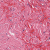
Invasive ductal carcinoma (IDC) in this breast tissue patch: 0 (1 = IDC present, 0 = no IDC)